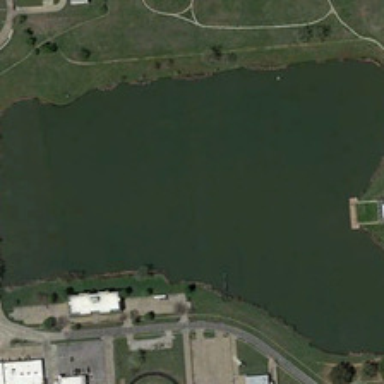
Several buildings and green meadows are around a pond .